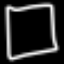
Label: square